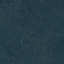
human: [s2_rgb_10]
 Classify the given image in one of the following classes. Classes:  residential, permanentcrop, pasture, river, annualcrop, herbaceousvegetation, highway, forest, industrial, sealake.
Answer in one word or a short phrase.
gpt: Forest